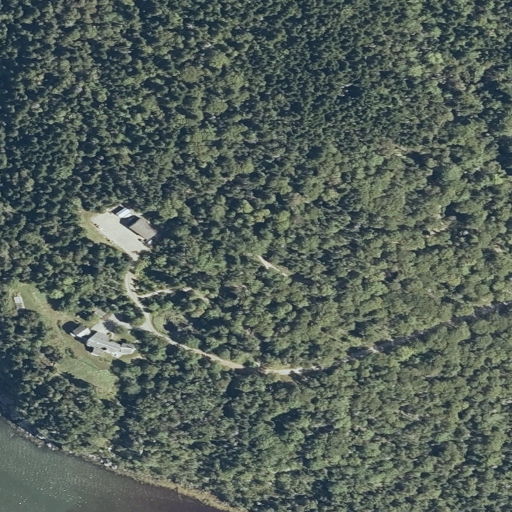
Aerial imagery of mountain in Maine named Tumbledown Dick Head containing evergreen forest, mixed forest, deciduous forest, grassland, open water, herbaceous wetlands, low intensity development, high intensity development, and open development